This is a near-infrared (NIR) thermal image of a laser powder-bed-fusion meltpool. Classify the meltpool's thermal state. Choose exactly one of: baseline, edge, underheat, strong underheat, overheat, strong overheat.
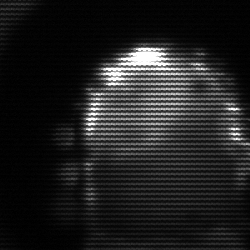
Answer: baseline